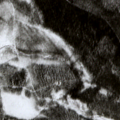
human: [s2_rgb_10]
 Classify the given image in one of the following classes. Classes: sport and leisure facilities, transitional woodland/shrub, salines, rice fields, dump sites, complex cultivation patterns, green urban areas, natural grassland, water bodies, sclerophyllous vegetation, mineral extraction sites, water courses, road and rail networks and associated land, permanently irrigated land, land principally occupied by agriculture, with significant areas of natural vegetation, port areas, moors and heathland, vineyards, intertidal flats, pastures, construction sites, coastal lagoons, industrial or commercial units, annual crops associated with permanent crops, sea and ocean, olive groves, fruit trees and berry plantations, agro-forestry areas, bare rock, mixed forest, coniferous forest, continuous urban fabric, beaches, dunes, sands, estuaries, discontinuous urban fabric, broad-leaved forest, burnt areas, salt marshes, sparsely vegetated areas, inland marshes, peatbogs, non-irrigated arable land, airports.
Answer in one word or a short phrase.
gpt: coniferous forest, peatbogs